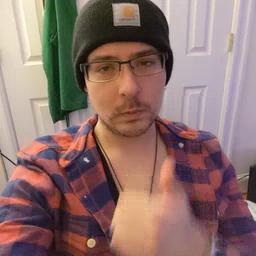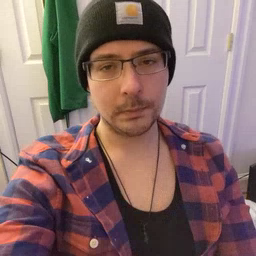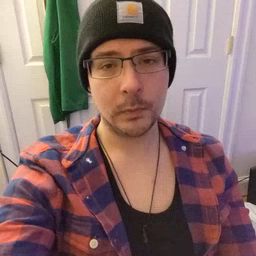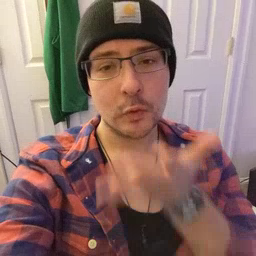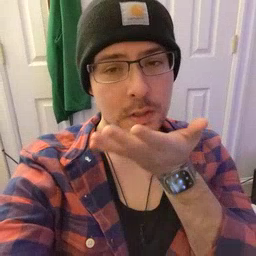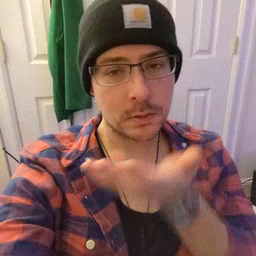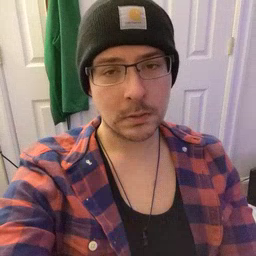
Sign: grass